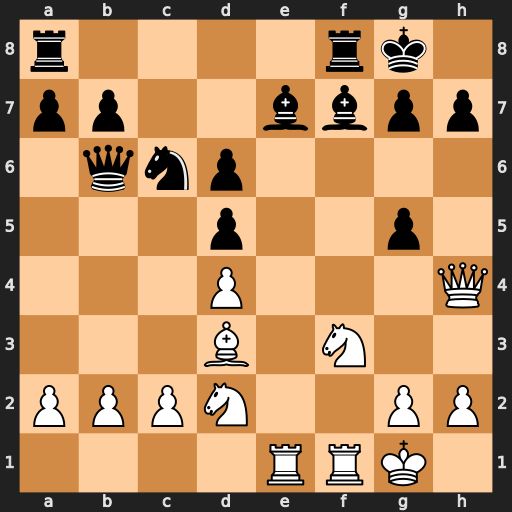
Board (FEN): r4rk1/pp2bbpp/1qnp4/3p2p1/3P3Q/3B1N2/PPPN2PP/4RRK1
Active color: w
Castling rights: -
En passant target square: -
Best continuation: Qxh7#